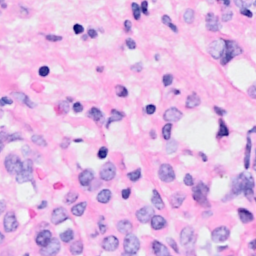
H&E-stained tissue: Breast